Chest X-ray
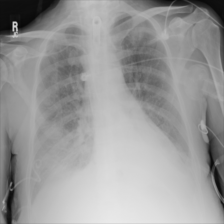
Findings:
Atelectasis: negative
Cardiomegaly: negative
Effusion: positive
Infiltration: negative
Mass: negative
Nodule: negative
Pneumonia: negative
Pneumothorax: negative
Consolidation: negative
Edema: negative
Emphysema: negative
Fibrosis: negative
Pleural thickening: negative
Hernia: negative